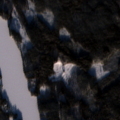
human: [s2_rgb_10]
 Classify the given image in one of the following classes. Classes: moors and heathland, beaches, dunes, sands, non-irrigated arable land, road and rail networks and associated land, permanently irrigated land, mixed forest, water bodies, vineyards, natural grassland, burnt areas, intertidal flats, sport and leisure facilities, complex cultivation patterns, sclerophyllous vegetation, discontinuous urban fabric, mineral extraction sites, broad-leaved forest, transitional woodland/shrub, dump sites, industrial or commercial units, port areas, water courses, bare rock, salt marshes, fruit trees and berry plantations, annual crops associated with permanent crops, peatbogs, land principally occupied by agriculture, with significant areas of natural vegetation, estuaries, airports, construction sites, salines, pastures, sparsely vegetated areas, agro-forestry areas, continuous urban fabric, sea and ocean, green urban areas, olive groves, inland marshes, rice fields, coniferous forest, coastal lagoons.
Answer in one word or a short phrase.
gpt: coniferous forest, mixed forest, water bodies